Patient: sex F, age 62
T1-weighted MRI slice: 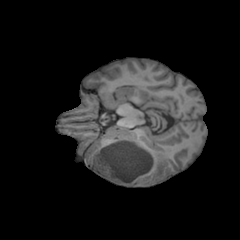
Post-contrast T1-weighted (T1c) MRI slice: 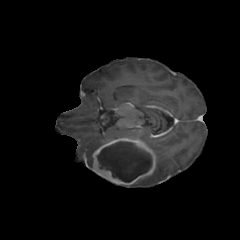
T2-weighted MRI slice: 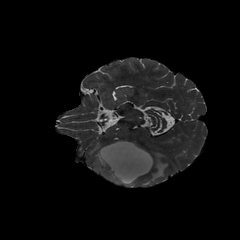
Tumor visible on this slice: yes
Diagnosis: Glioblastoma, IDH-wildtype
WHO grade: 4